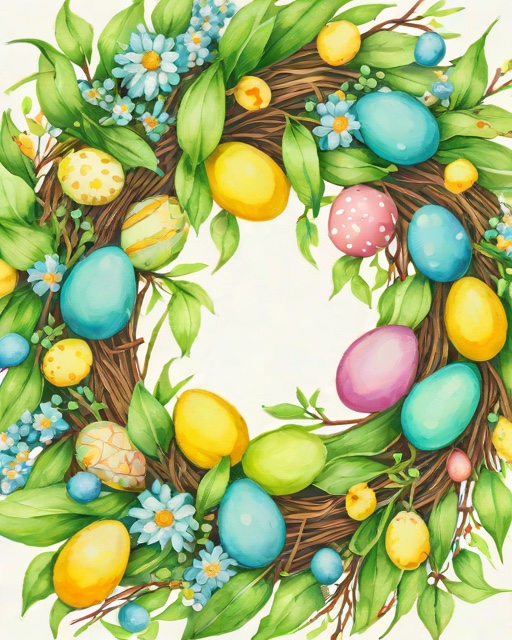
Category: Easter